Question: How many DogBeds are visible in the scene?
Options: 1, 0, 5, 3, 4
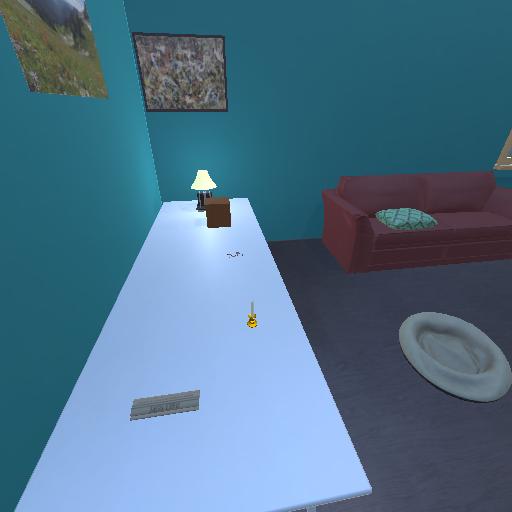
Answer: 1